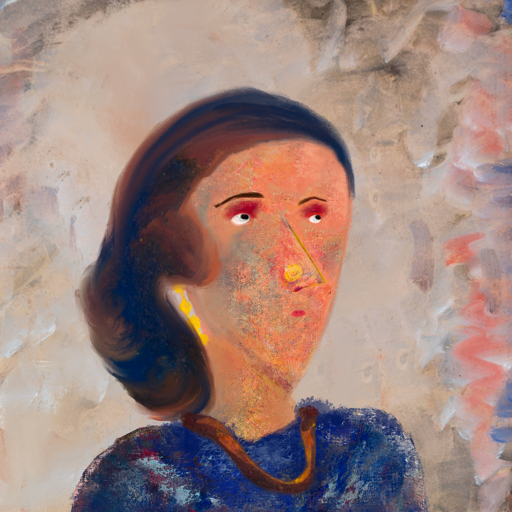
Background: Roy_Bahadur, Head And Neck Side: Irani, Face Side: Irani, Bust: Irani, Hair Side: Mother_And_Son_Son, Head Accessory: Blank, Second Necklace: Comrade, Necklace: Blank, Baby: Blank